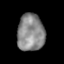
Tissue: lung
Cell type: T cells
Senescence score: 0.1814
Nuclear area (px): 986
Mean DAPI intensity: 136.514